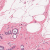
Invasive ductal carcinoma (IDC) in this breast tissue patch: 0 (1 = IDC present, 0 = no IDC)